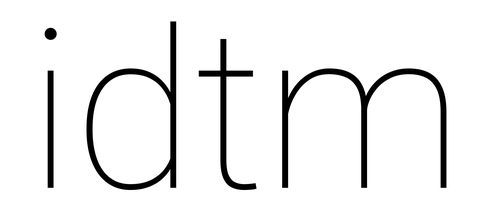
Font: Roboto_Thin